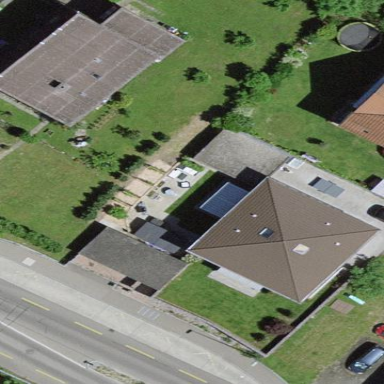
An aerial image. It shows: Simple house.